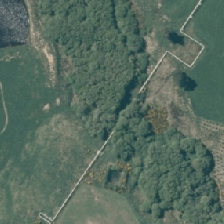
Land cover: deciduous_hardwood